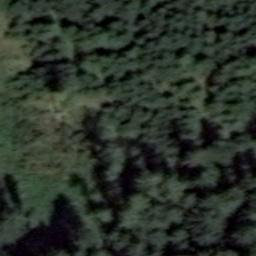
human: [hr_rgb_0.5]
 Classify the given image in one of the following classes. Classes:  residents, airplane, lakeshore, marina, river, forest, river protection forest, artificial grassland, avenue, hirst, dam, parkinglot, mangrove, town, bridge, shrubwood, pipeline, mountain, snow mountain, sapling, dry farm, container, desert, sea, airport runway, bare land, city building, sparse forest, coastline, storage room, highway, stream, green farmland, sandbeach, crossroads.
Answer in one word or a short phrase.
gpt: forest